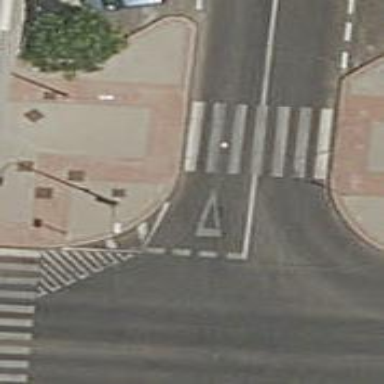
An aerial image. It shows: Crossing with traffic signals.